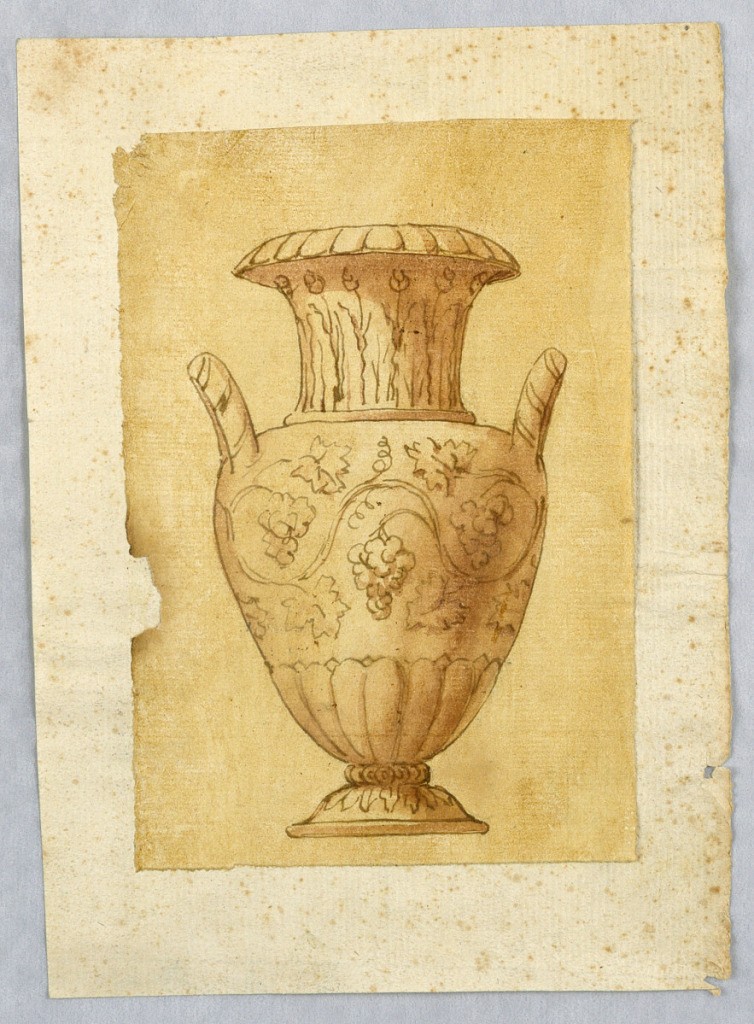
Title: Design for an Urn
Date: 1820–1838
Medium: Graphite, pen and black ink, brush and wash on paper
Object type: Drawing
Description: Elevation of an urn decorated with meandering grape vines.